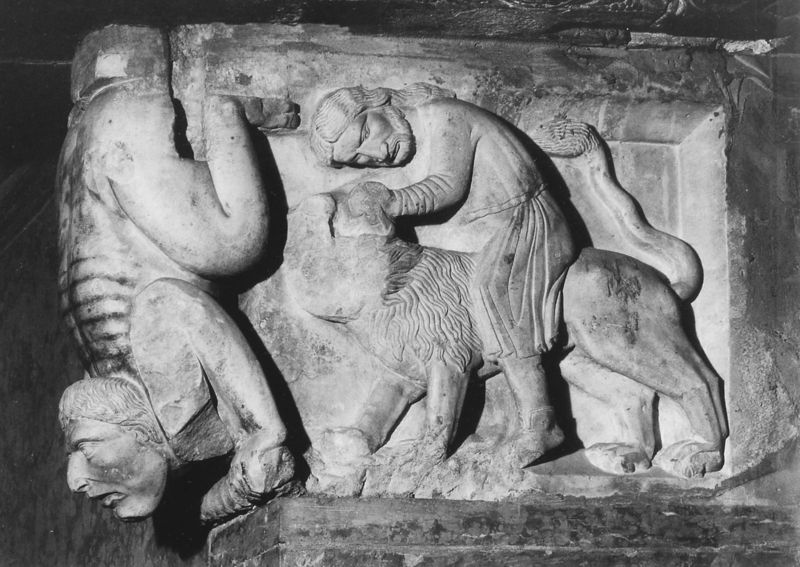
Titel: Lettner, Pontile
Standort: Modena, Dom S. Gimignano (EU - I - Emilia-Romagna)
Schlagwörter: kampf, mann, sitzen, grau, männer, rücken, mensch, rahmen, stein, reiter, skulptur, relief, querformat, wild, foto, stütze, wesen, löwe, goliat, goliath